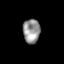
Tissue: skin
Cell type: Epithelial cells
Senescence score: 0.287
Nuclear area (px): 409
Mean DAPI intensity: 146.851